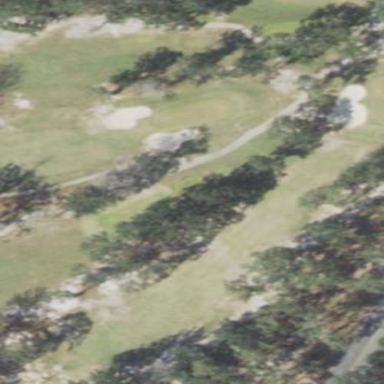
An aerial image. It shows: Grassy area designated as golf fairway.